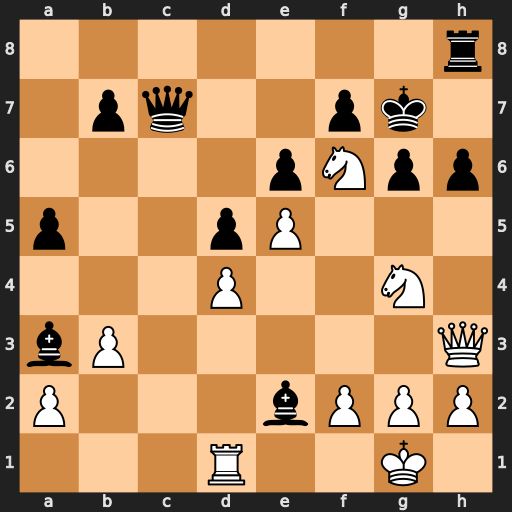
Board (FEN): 7r/1pq2pk1/4pNpp/p2pP3/3P2N1/bP5Q/P3bPPP/3R2K1
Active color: w
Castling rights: -
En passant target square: -
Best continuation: Ne8+ Kf8 Nxc7